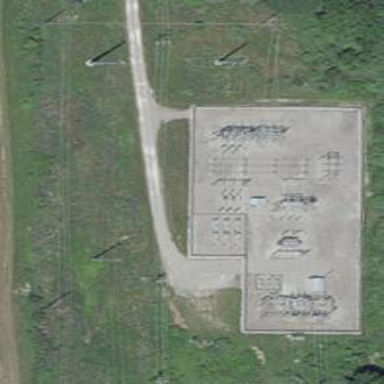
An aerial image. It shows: Switch for power supply.